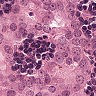
Metastatic tissue present: yes